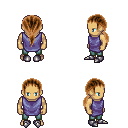
a pixel art fantasy rpg character, male body template, human, tanned skin, chain tabard jacket, teal pants, brown ponytail hairstyle, metal boots, four views (front, back, left, right), 2x2 character sprite sheet, small pixel art, hard edges, no anti-aliasing